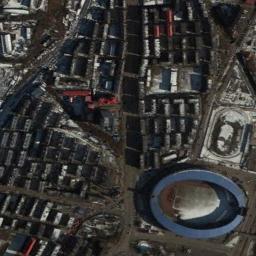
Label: stadium